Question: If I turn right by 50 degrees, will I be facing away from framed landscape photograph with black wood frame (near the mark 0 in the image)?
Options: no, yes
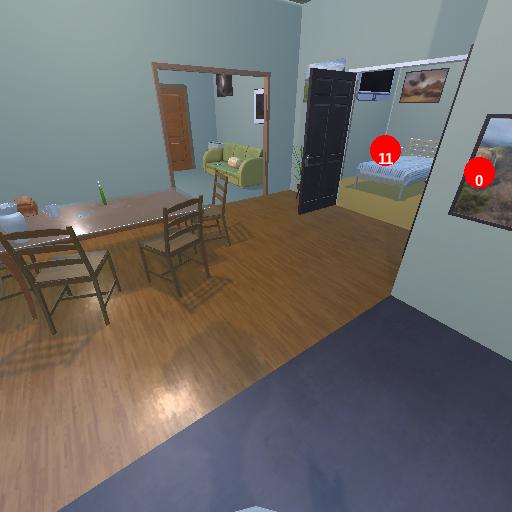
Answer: no